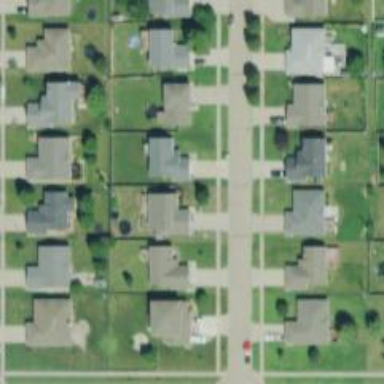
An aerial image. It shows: Neighborhood.